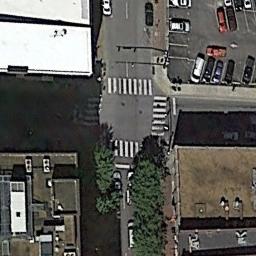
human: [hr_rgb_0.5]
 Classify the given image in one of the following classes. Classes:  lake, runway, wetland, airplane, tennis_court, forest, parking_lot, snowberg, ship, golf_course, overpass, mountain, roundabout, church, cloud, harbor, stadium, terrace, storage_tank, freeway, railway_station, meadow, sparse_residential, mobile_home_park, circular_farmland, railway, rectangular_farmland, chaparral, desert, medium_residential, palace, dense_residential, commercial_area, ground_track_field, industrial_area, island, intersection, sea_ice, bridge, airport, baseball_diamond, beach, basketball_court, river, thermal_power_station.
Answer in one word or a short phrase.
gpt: intersection